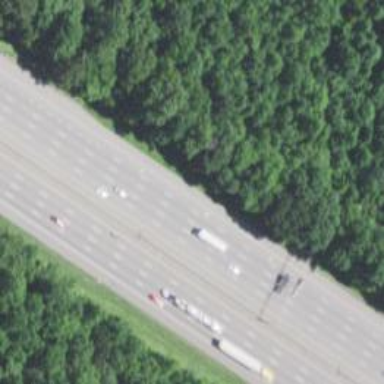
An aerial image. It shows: Asphalt motorway.